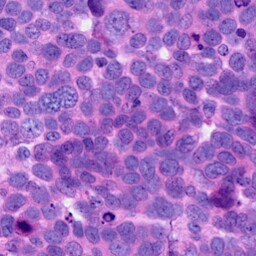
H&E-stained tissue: Ovarian